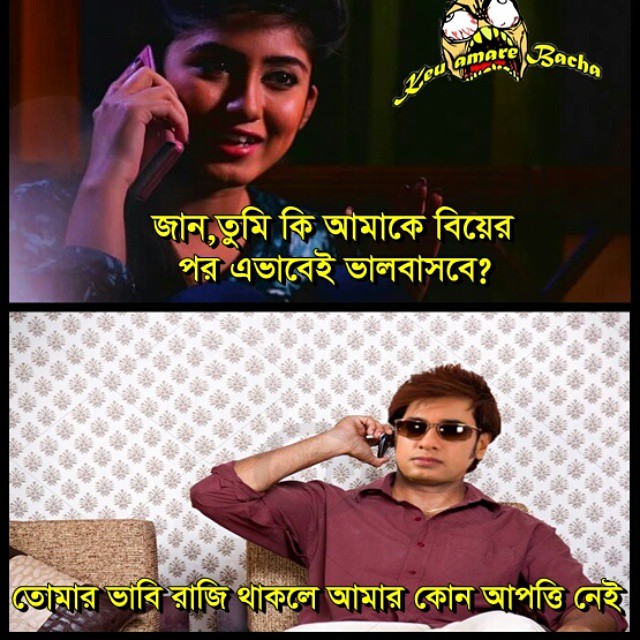
Caption: জান, তুমি কি আমাকে বিয়ের পর এভাবেই ভালবাসবে  তোমার ভাবি রাজি থাকলে আমার কোন আপত্তি নেই
Label: non-hate